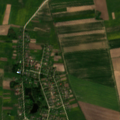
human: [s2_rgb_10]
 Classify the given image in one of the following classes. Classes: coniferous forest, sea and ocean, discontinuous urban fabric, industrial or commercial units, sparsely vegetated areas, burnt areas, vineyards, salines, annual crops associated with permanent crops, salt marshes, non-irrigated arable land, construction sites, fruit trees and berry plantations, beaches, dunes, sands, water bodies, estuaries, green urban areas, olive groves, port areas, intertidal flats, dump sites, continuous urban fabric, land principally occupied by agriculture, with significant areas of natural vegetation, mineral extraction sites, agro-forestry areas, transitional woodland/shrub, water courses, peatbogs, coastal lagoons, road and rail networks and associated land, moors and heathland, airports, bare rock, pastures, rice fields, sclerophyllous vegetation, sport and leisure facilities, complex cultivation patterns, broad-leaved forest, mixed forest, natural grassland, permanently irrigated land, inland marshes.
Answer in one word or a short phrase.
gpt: discontinuous urban fabric, non-irrigated arable land, complex cultivation patterns